Here is the time-frequency representation (spectrogram) of a rolling-element bearing's vibration measurement. Diagnose the bearing from this image, choosing from: normal, inner_race, outer_race, ball.
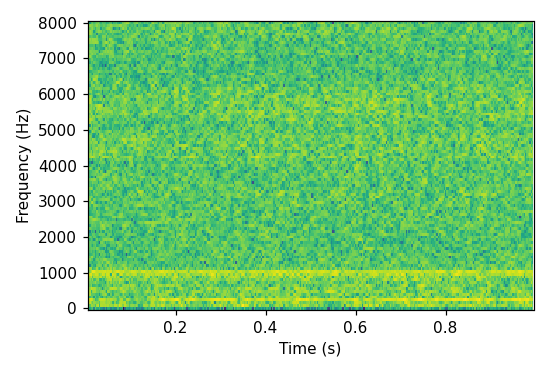
Answer: normal